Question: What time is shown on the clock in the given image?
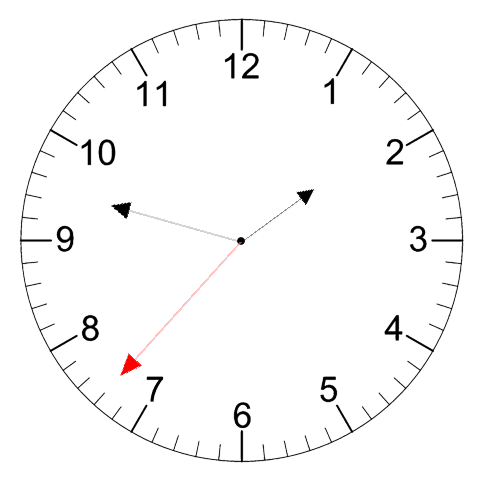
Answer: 01:47:37